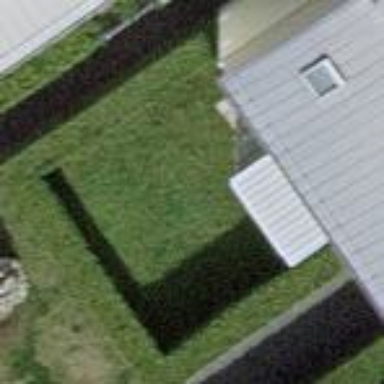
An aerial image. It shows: Garden surrounded by fence.